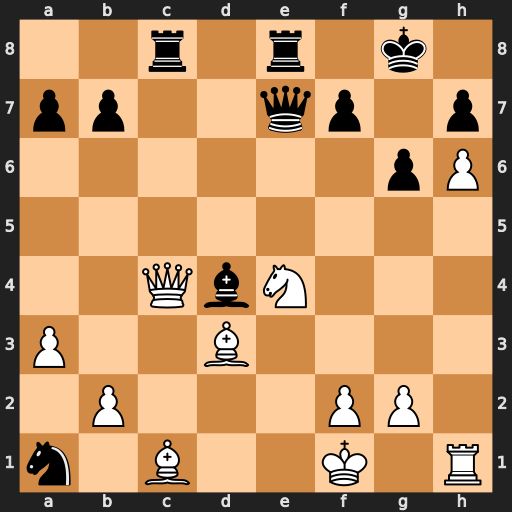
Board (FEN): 2r1r1k1/pp2qp1p/6pP/8/2QbN3/P2B4/1P3PP1/n1B2K1R
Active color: w
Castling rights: -
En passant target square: -
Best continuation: Qxd4 Rxc1+ Ke2 Qf8 Rxc1